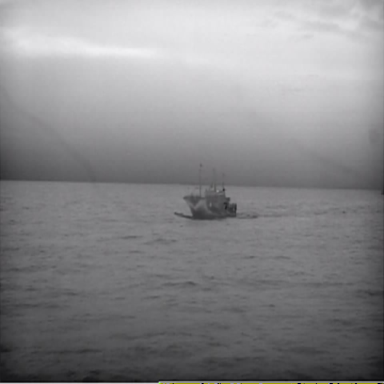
There is a bulk_carrier in the infrared image.